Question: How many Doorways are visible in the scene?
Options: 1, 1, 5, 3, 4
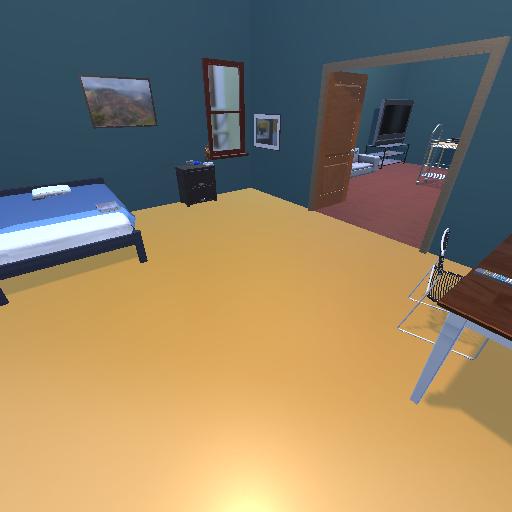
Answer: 1